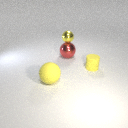
large yellow rubber sphere to the left of small yellow rubber cylinder